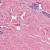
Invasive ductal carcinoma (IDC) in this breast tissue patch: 1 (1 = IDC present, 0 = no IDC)